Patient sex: M
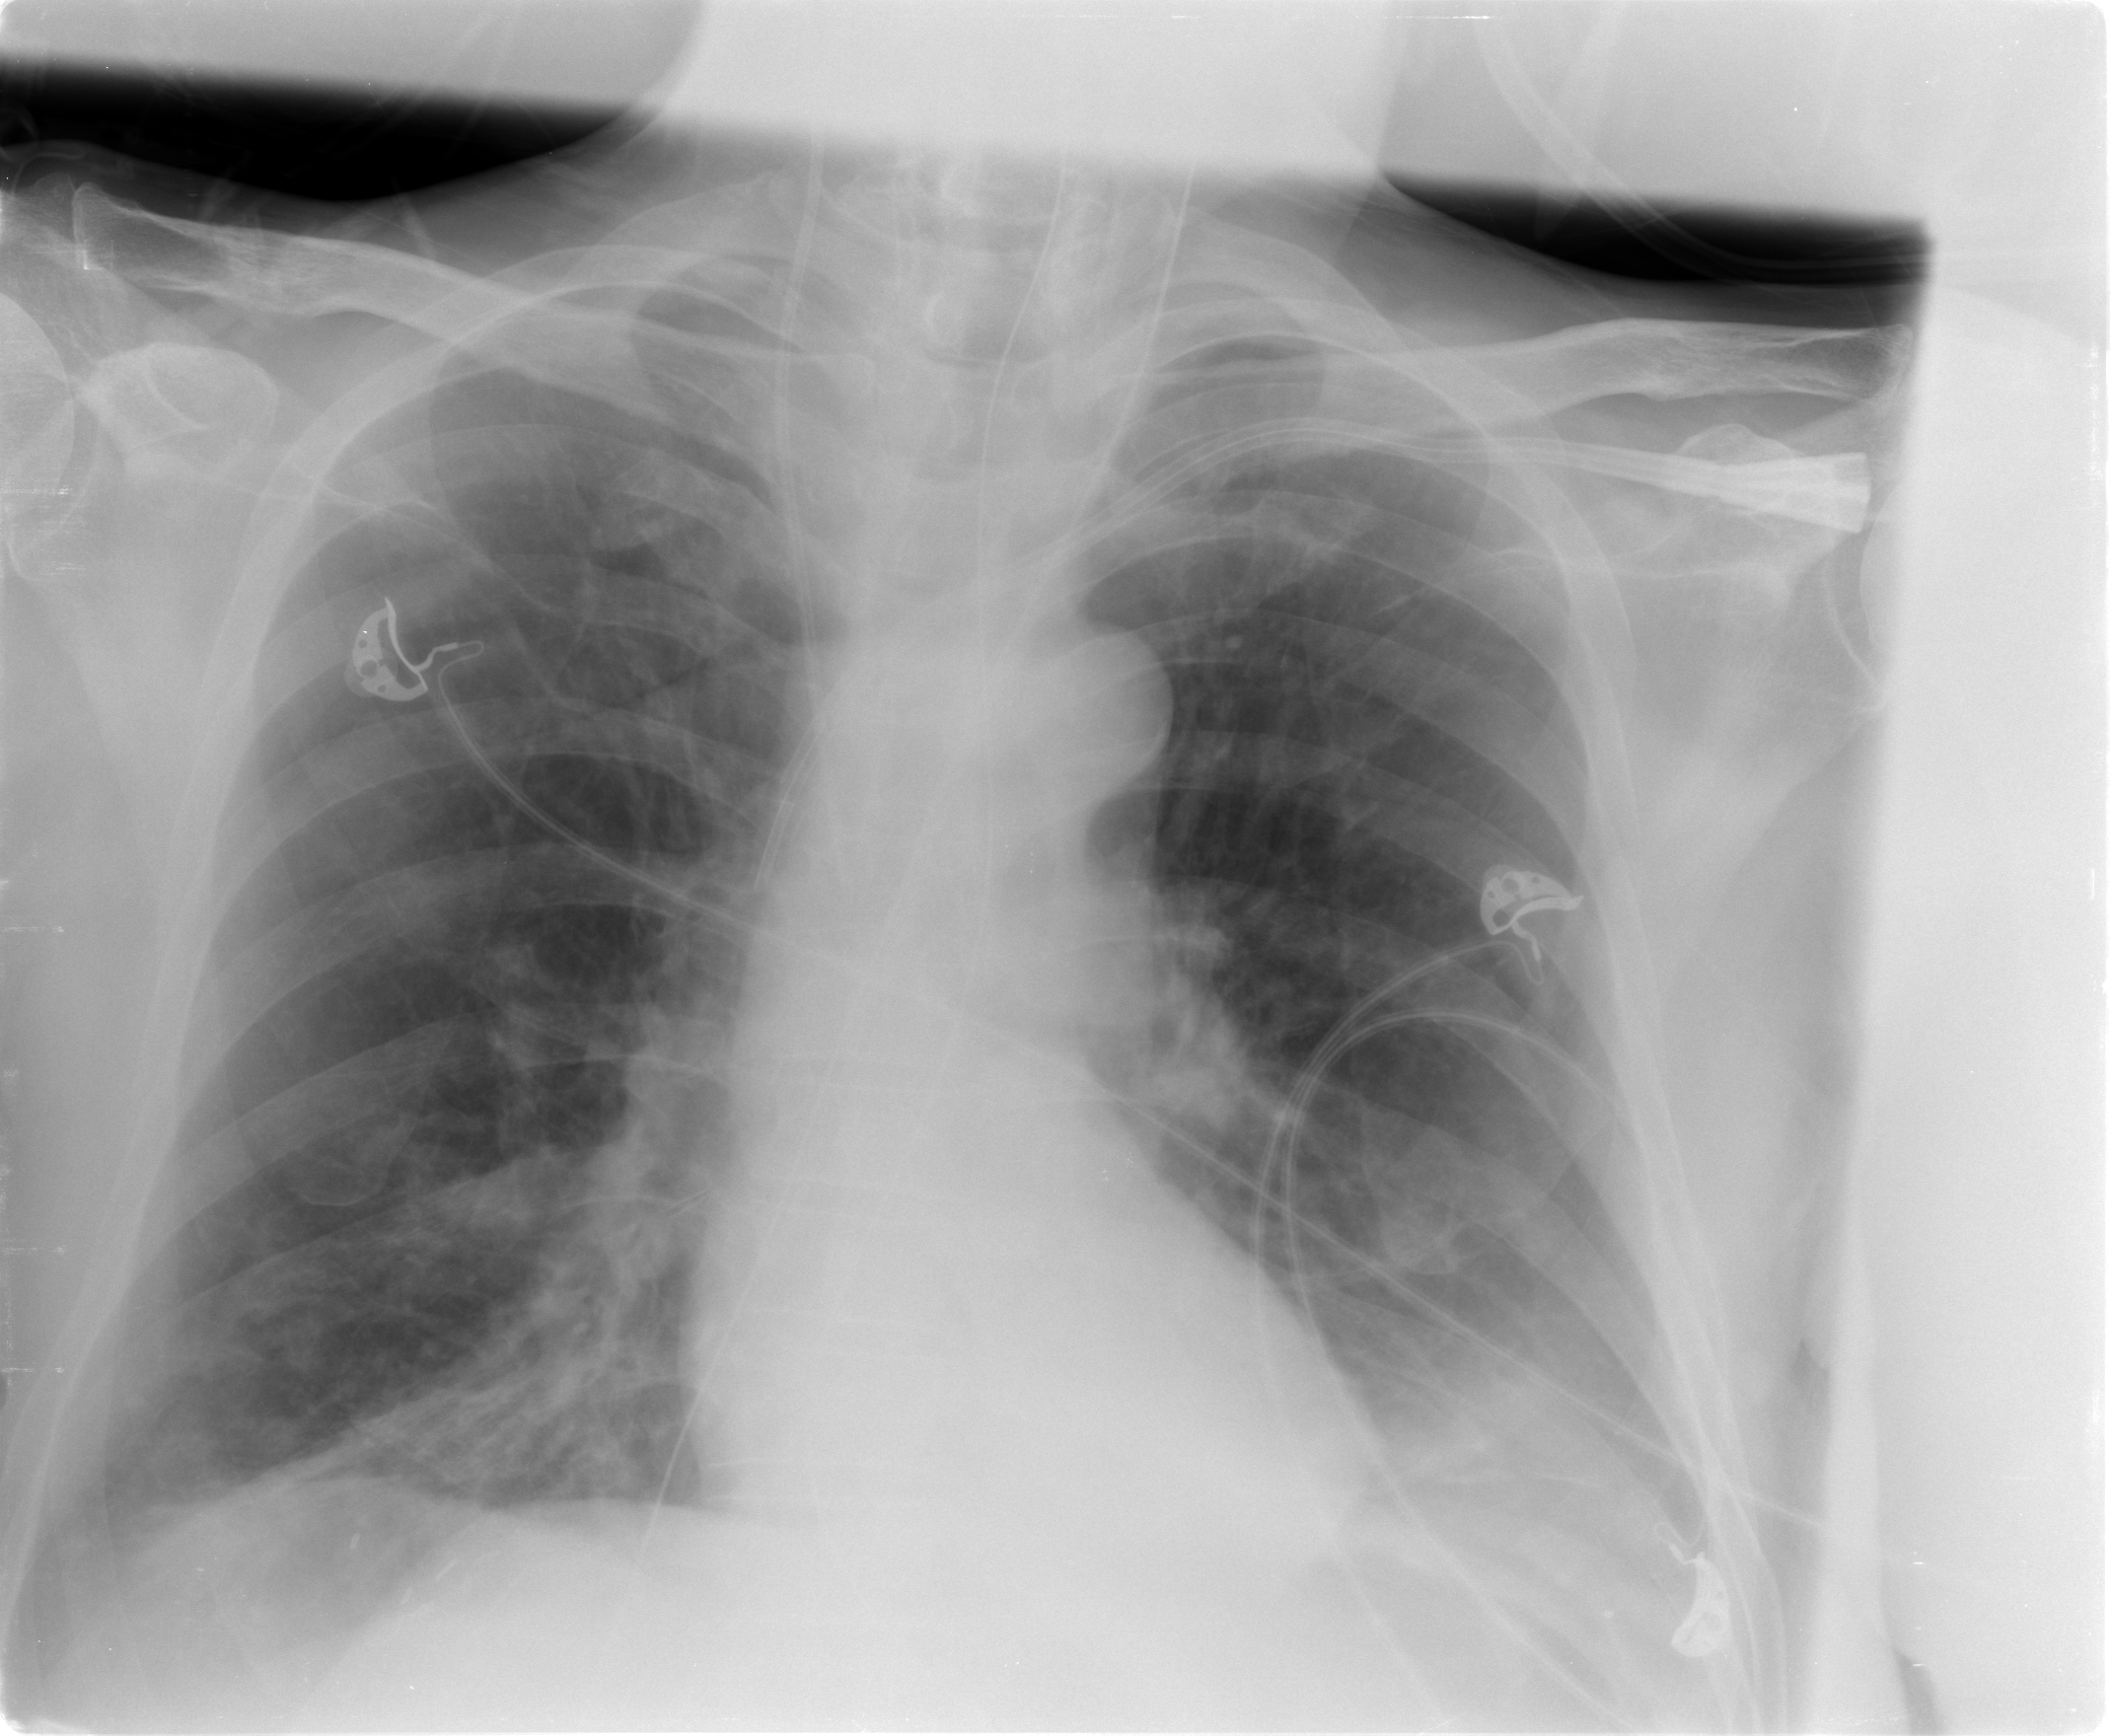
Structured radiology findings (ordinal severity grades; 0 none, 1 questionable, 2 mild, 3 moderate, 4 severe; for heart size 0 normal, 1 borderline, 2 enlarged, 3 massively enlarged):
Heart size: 0
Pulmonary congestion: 2
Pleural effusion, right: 1
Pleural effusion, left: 2
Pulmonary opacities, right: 2
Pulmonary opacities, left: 0
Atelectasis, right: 2
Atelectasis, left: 2